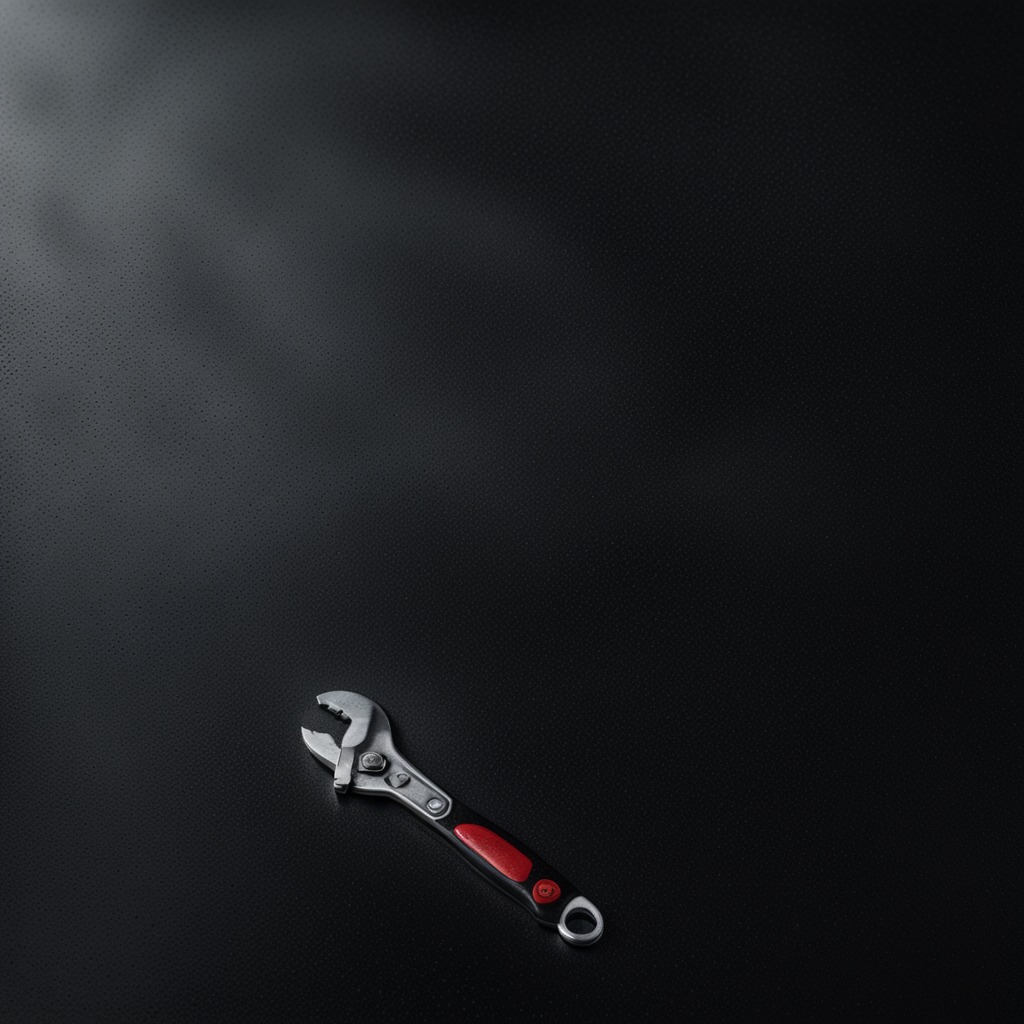
An wrench is lying on the clean granite tabletop covered with a black rubber mat inside a workshop at night.